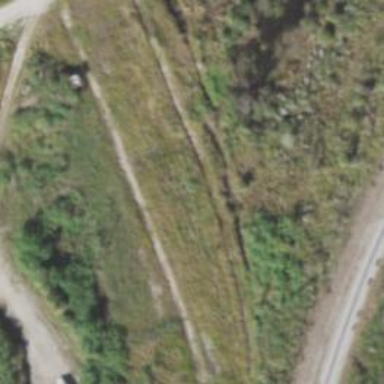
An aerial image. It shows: Abandoned spur railway.